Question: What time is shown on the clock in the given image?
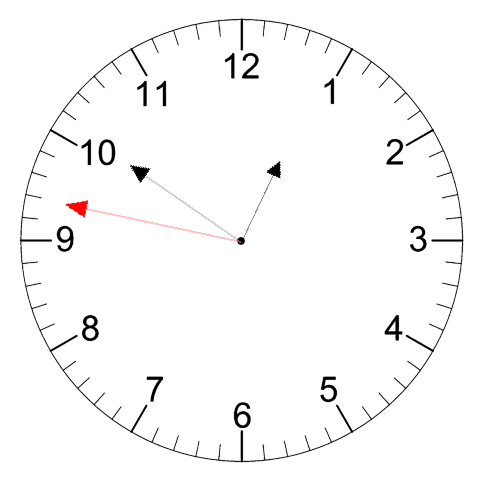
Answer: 12:50:47